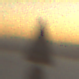
Verkehrszeichen: UnebeneFahrbahn
Zusatzzeichen unten: Geschwindigkeit40
Umgebung: Outdoor, RoadRail
Tageszeit: Dawn
Wetter: Clear
Licht: Natural
Jahreszeit: NotSpecified
Kontrast: LowContrast